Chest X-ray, PA view. Patient: 67 years old, sex F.
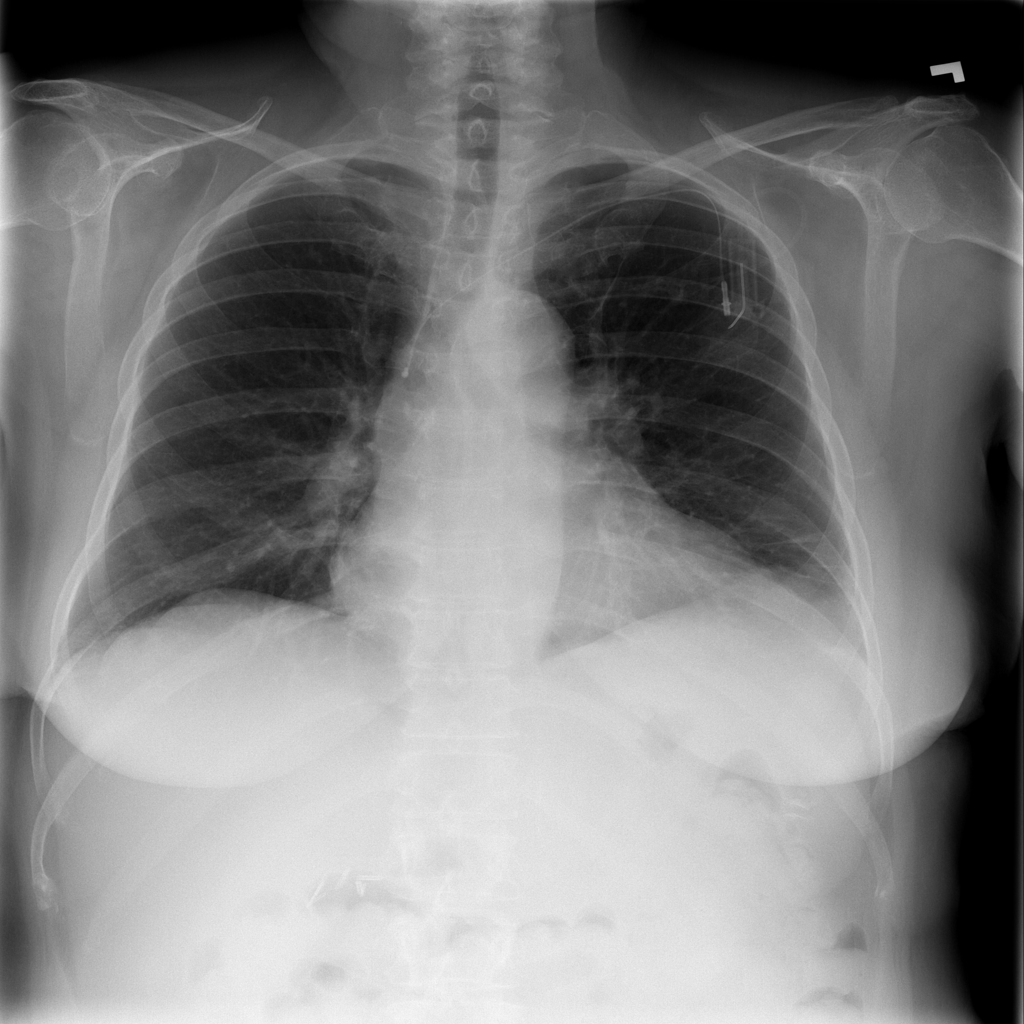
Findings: Cardiomegaly